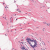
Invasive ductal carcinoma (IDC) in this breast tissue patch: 0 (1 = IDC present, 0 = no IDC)